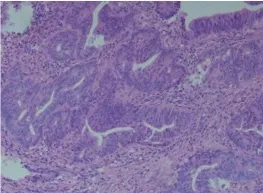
Histological appearance of ascending colon mass. Hematoxylin, and . Eosin stain of. High-grade intraepithelial neoplasia in the first biopsy.
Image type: pathology (h&e)